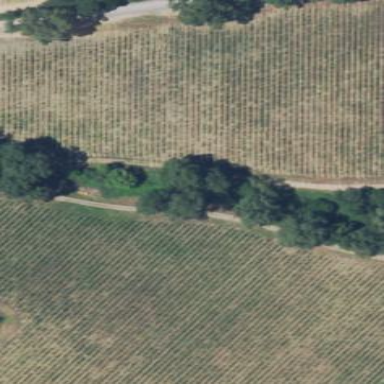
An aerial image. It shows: Vineyard with grape crops.